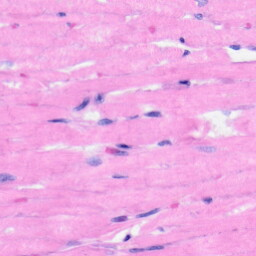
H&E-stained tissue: Heart